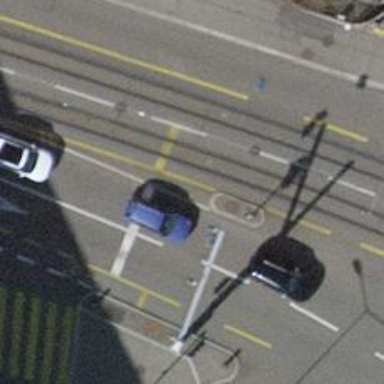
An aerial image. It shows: Road with traffic signals.